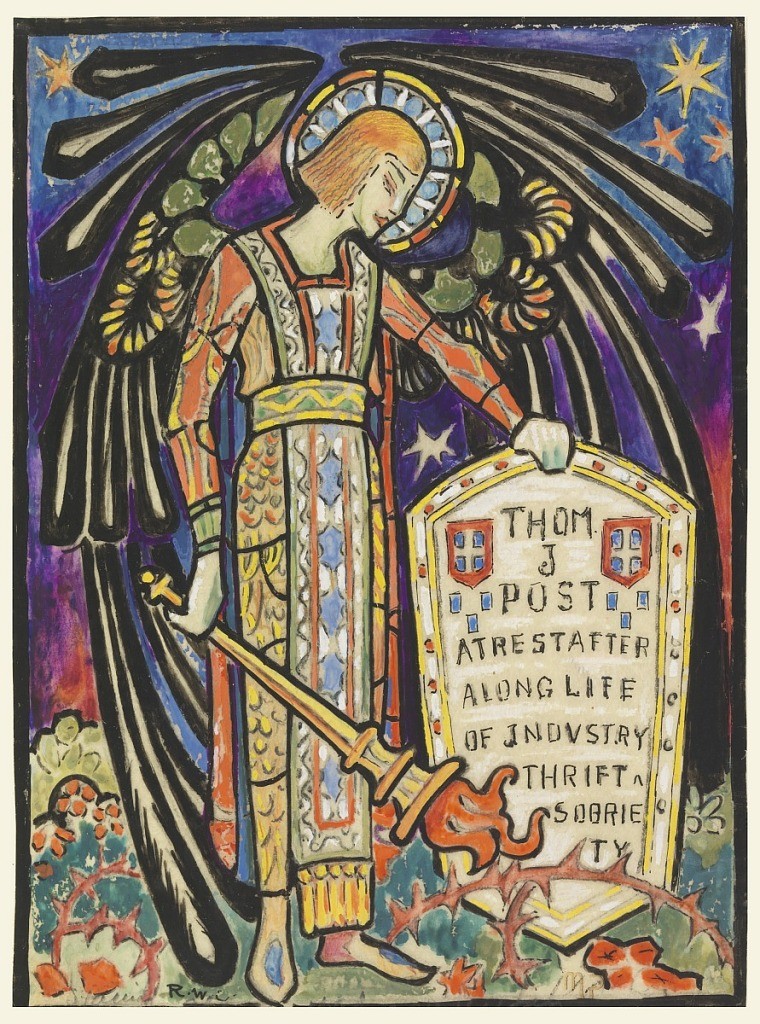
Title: Design for Stained Glass Memorial Window to Thomas J. Post
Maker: Robert Winthrop Chanler, American, 1872–1930
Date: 20th century
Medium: Pen and black ink, brush and opaque watercolors on tissue paper (mounted)
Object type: Drawing
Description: Vertical rectangle depicting an angel that holds a torch in his right hand, and rests his left hand on a shield bearing the inscription: "THOM. J. POST AT REST AFTER A LONG LIFE OF INDUSTRY THRIFT AND SOBRIETY".